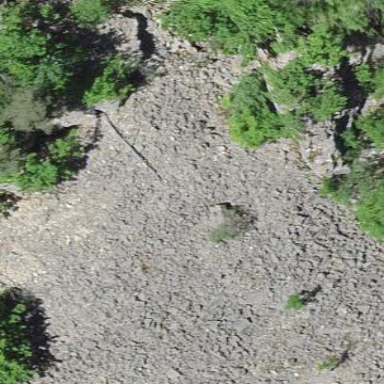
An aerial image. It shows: Scree landscape.